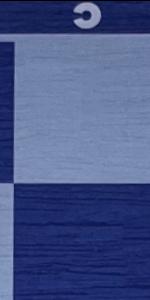
Label: Empty